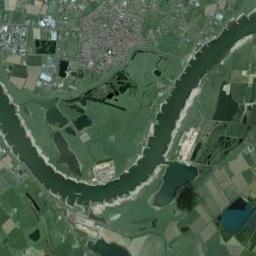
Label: river